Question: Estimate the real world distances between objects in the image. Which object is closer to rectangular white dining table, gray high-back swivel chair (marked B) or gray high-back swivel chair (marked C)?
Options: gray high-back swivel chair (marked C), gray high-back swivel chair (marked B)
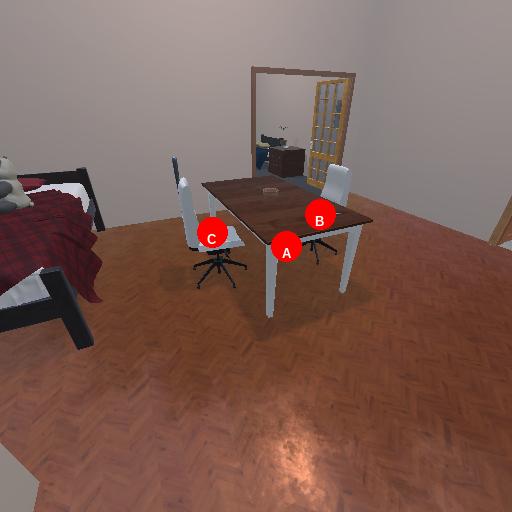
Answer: gray high-back swivel chair (marked C)